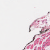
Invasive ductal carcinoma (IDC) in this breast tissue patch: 0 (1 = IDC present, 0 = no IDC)